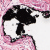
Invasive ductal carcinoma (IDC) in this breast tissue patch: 0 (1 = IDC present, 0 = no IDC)